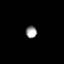
Tissue: prostate
Cell type: Endothelial cells
Senescence score: 0.7808
Nuclear area (px): 129
Mean DAPI intensity: 157.256